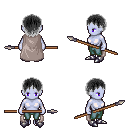
a pixel art fantasy rpg character, female body template, dark elf, purple skin, gray cape, teal pants, gray plain hairstyle, metal boots, spear, four views (front, back, left, right), 2x2 character sprite sheet, small pixel art, hard edges, no anti-aliasing